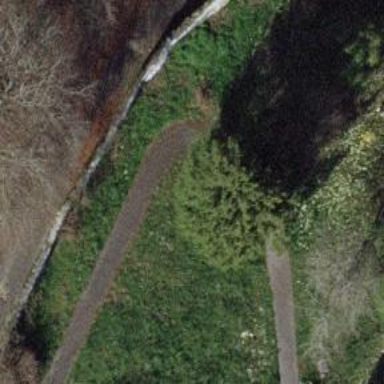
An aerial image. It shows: Concrete footway.